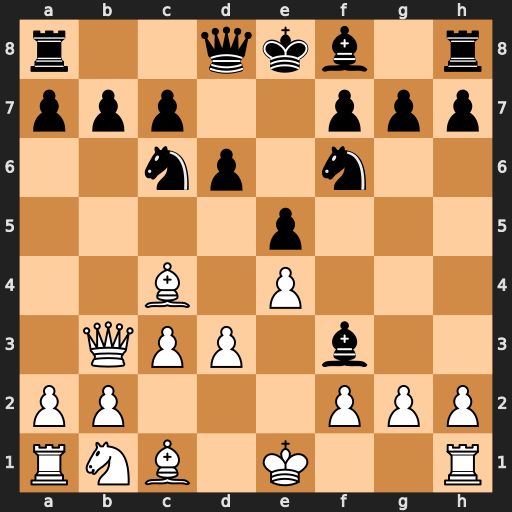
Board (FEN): r2qkb1r/ppp2ppp/2np1n2/4p3/2B1P3/1QPP1b2/PP3PPP/RNB1K2R
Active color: w
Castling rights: KQkq
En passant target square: -
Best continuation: Bxf7+ Kd7 Qe6#